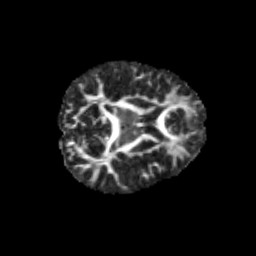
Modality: FA
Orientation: axial
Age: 12
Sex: male
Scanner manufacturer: siemens
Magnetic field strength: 3 T
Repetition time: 3.8 s
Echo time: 0.07 s